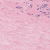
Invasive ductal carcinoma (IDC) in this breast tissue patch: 0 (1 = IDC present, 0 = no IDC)